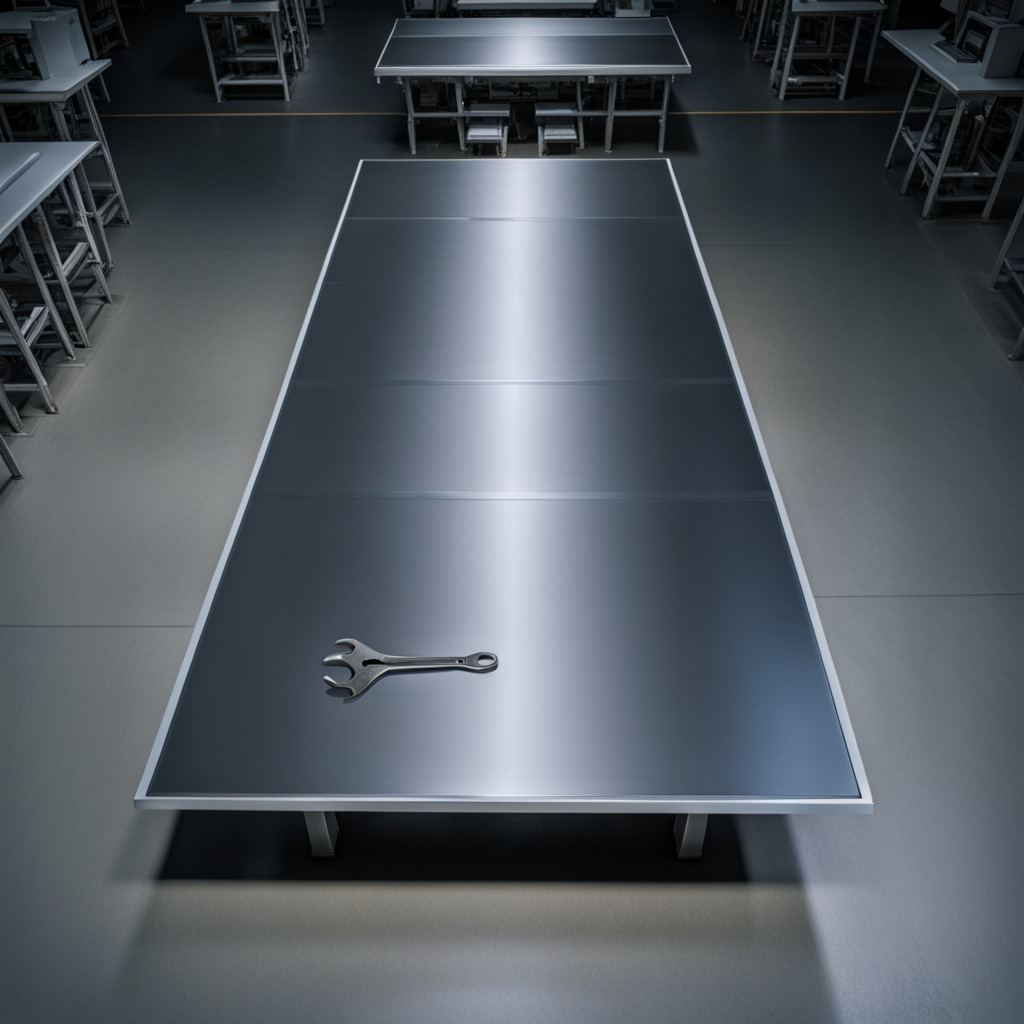
An wrench is lying on the tabletop.